Aerial crown-view tile of a tropical tree (Barro Colorado Island, Panama), acquired 20240611:
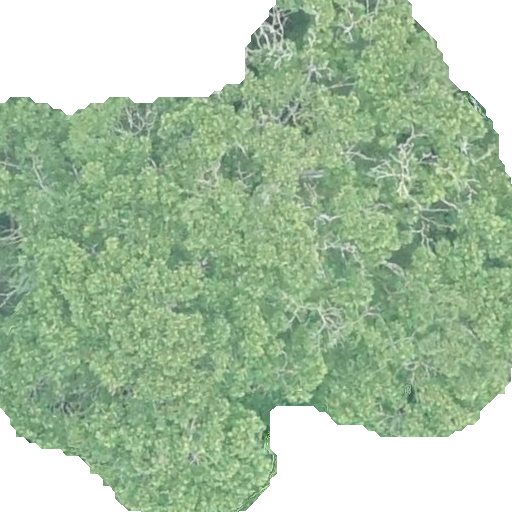
Species: Dipteryx oleifera
GBIF accepted scientific name: Dipteryx oleifera
Crown area: 339.508 m²